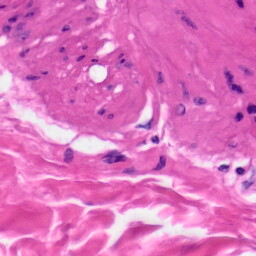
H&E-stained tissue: Skin